初三数学小组准备用所学知识测量路灯$AB$的高度，路灯底端有花坛无法直接到达，在路灯一侧有一棵高为$3$米的小树$EF$（$EF=3$米），小峰站在距离小树$2.8$米的$D$处（$DF=2.8$米）观察发现，他的眼睛$C$与小树的顶端$E$、路灯的顶端$A$在同一条直线上，小峰的眼睛距离地面$1.6$米（$CD=1.6$米），小峰在小树的前方$P$处放置一个平面镜，小峰紧靠小树站立（小峰与树之间的距离忽略不计）刚好在镜面中看到路灯的顶端$A$，平面镜距离小树$1.4$米（$FP=1.4$米），请你帮助小峰计算路灯$AB$的高度．（结果精确到$0.1$米）

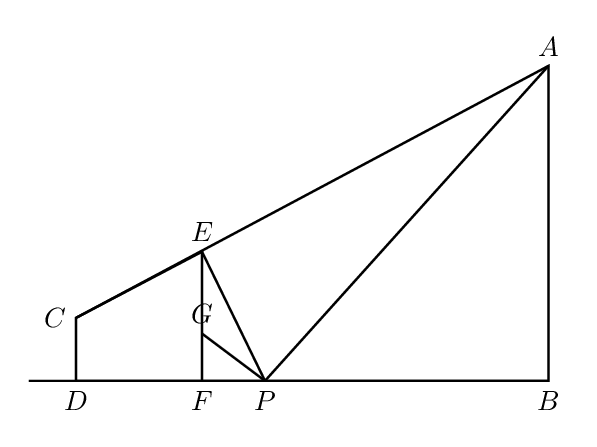
【解答】
\vspace{0.5cm}
\noindent\textbf{【答案】$6.6$米}

\vspace{0.5cm}
\noindent\textbf{【分析】本题考查相似三角形的应用，矩形的判定与性质，熟练掌握相似三角形的判定与性质是解题的关键．}
\noindent\textbf{过点$C$作$CG \perp AB$于$G$，交$EF$于$Q$，先证明四边形$CDQF$是矩形，四边形$CDGB$是矩形，得$BG = FQ = CD = 1.6$米，$CG = BD$，$CQ = DF = 2.8$米，设$AG = x$米，则$AB = (x+1.6)$米，再证明$\triangle FPQ \backsim \triangle BEA$，$\triangle CQE \backsim \triangle CGA$，利用相似三角形的性质求解即可．}

\vspace{0.5cm}
\noindent\textbf{【详解】解：如图，过点$C$作$CG \perp AB$于$G$，交$EF$于$Q$，}

\noindent\textbf{由题意得，$CD \perp BD$，$EF \perp BD$，$AB \perp BD$，}
\noindent\textbf{$\therefore CD \parallel EF \parallel AB$，}
\noindent\textbf{$\because CG \perp AB$，}
\noindent\textbf{$\therefore CG \parallel BD$，}
\noindent\textbf{$\therefore$四边形$CDQF$是矩形，四边形$CDGB$是矩形，}
\noindent\textbf{$\therefore BG = FQ = CD = 1.6$米，$CG = BD$，$CQ = DF = 2.8$米，}
\noindent\textbf{$\because EF = 3$米，}
\noindent\textbf{$\therefore EQ = 1.4$米，}
\noindent\textbf{设$AG = x$米，则$AB = (x+1.6)$米，}
\noindent\textbf{$\because$小峰在小树的前方$P$处放置一个平面镜，小峰紧靠小树站立（小峰与树之间的距离忽略不计）刚好在镜面中看到路灯的顶端$A$，}
\noindent\textbf{$\therefore \angle FPQ = \angle APB$}
\noindent\textbf{$\because \angle PFQ = \angle ABP = 90^\circ$}
\noindent\textbf{$\therefore \triangle FPQ \backsim \triangle BEA$}
\noindent\textbf{$\therefore \dfrac{FQ}{AB} = \dfrac{PF}{PB}$，即$\dfrac{1.6}{x+1.6} = \dfrac{1.4}{PB}$}
\noindent\textbf{$\therefore PB = \dfrac{7}{8}(x+1.6)$，}
\noindent\textbf{$\therefore CG = BD = 2.8 + 1.4 + \dfrac{7}{8}(x+1.6) = \left(5.6 + \dfrac{7}{8}x\right)$米，}
\noindent\textbf{$\because EF \parallel AB$}
\noindent\textbf{$\therefore \triangle CQE \backsim \triangle CGA$}
\noindent\textbf{$\therefore \dfrac{EQ}{AG} = \dfrac{CQ}{CG}$，即$\dfrac{1.4}{x} = \dfrac{2.8}{5.6+\dfrac{7}{8}x}$}
\noindent\textbf{解得：$x \approx 4.98$}
\noindent\textbf{$\therefore AB = x + 1.6 = 1.6 + 4.98 = 6.58 \approx 6.6$（米）．}
\noindent\textbf{答：路灯$AB$的高度约为$6.6$米．}
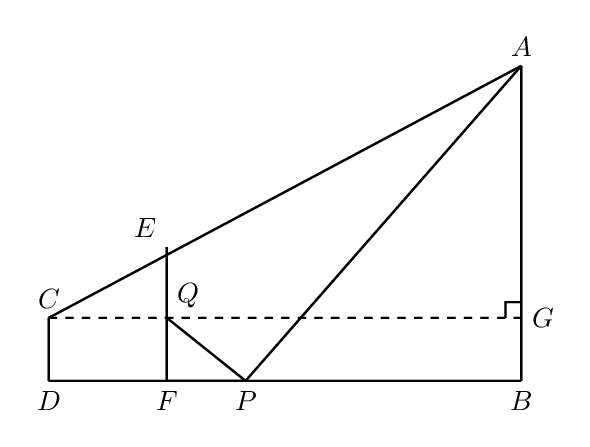